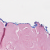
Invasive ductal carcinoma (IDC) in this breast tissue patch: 0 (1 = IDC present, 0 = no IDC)